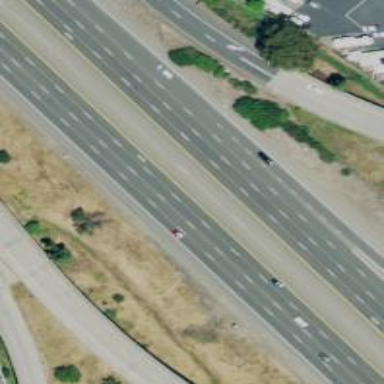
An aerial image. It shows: Motorway.